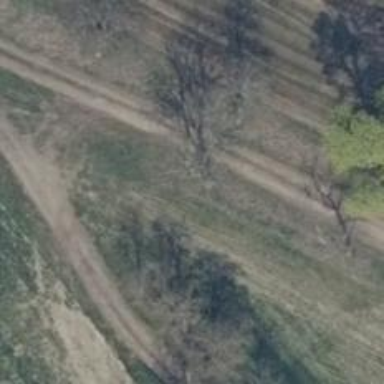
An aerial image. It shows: Row of trees in natural setting.